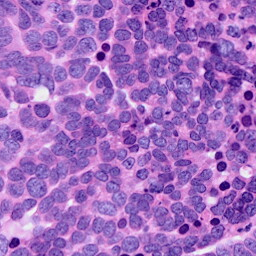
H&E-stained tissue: Ovarian